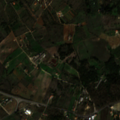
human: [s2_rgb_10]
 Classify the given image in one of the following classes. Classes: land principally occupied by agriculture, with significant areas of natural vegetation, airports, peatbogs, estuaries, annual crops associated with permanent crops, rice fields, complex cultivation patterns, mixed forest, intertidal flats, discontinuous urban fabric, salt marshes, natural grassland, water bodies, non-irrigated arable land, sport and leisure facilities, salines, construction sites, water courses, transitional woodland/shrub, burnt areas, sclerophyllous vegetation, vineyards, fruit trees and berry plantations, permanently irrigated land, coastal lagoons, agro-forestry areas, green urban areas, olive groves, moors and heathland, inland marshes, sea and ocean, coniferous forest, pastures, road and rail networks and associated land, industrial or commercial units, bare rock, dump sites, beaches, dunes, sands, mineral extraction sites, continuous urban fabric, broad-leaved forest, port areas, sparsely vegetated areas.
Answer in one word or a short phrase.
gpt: discontinuous urban fabric, complex cultivation patterns